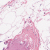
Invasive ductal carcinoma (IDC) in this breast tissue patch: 0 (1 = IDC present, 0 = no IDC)